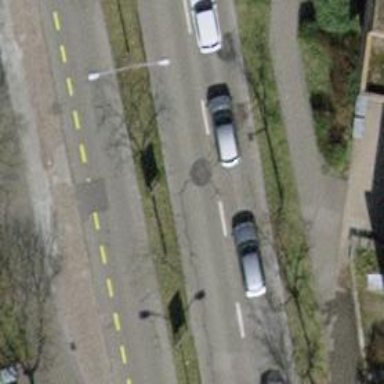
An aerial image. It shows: Primary highway with separate asphalt sidewalks.